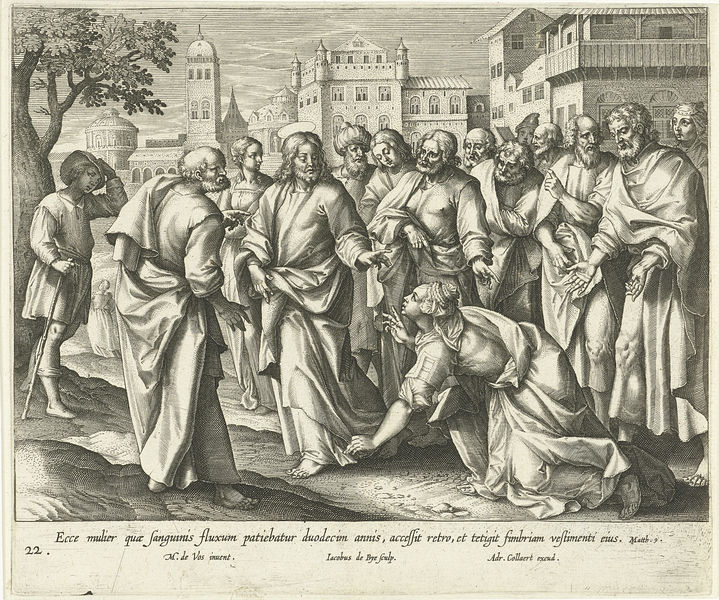
Titel: Genezing van de vrouw die aan bloedvloeiingen leed
Künstler: Jacques de Bie
Standort: Amsterdam
Institution: Rijksmuseum
Schlagwörter: baum, umhang, frauen, menschen, stadt, fenster, frau, männer, blick, menge, bärte, hände, häuser, boden, turm, balkon, gehstock, kuppel, text, auflauf, volk, heiligenschein, jesus, maria, magdalena, jerusalem, latein, seriendruck, sünderin, 22